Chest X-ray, PA view. Patient: 49 years old, sex F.
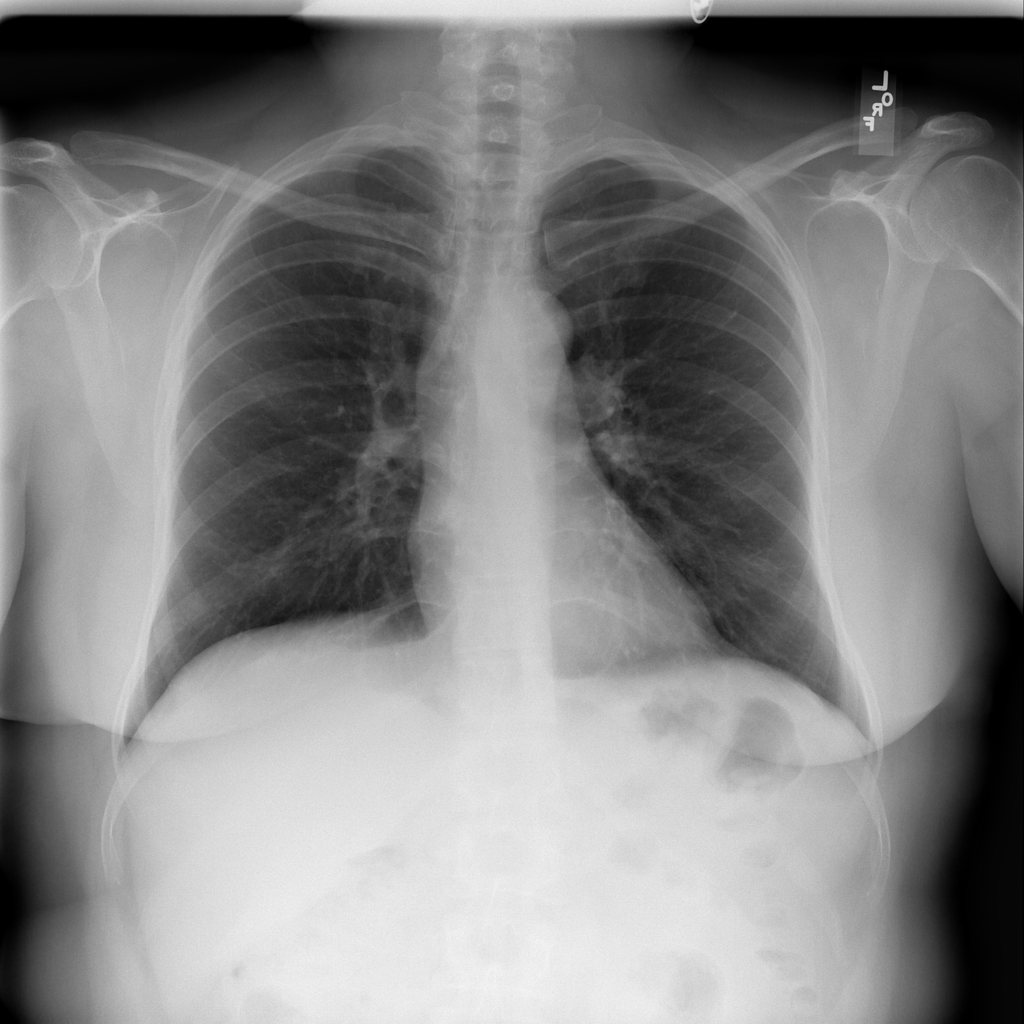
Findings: No Finding